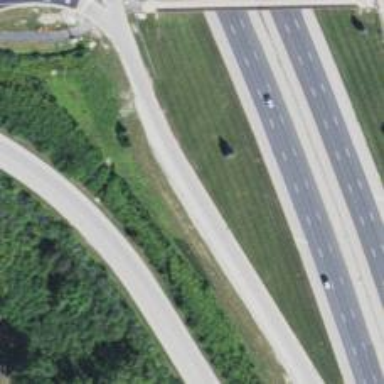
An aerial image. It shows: Trunk link highway.